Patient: sex M, age 63
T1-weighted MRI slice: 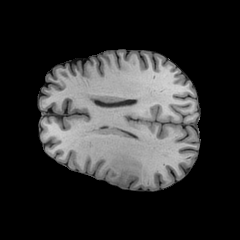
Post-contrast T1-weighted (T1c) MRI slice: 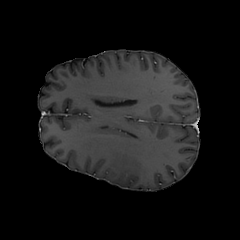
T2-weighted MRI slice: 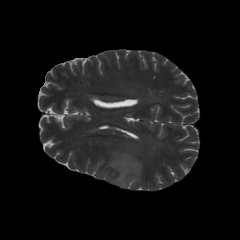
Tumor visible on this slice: yes
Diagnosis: Glioblastoma, IDH-wildtype
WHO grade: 4